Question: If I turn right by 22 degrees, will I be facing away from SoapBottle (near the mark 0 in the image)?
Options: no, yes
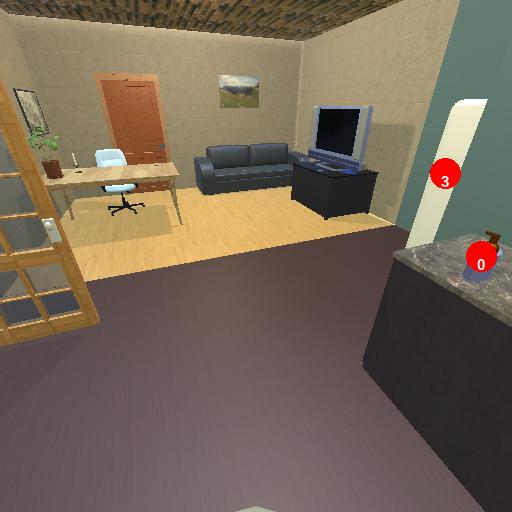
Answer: no